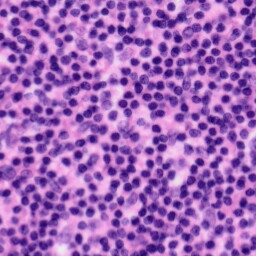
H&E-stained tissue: Tonsil